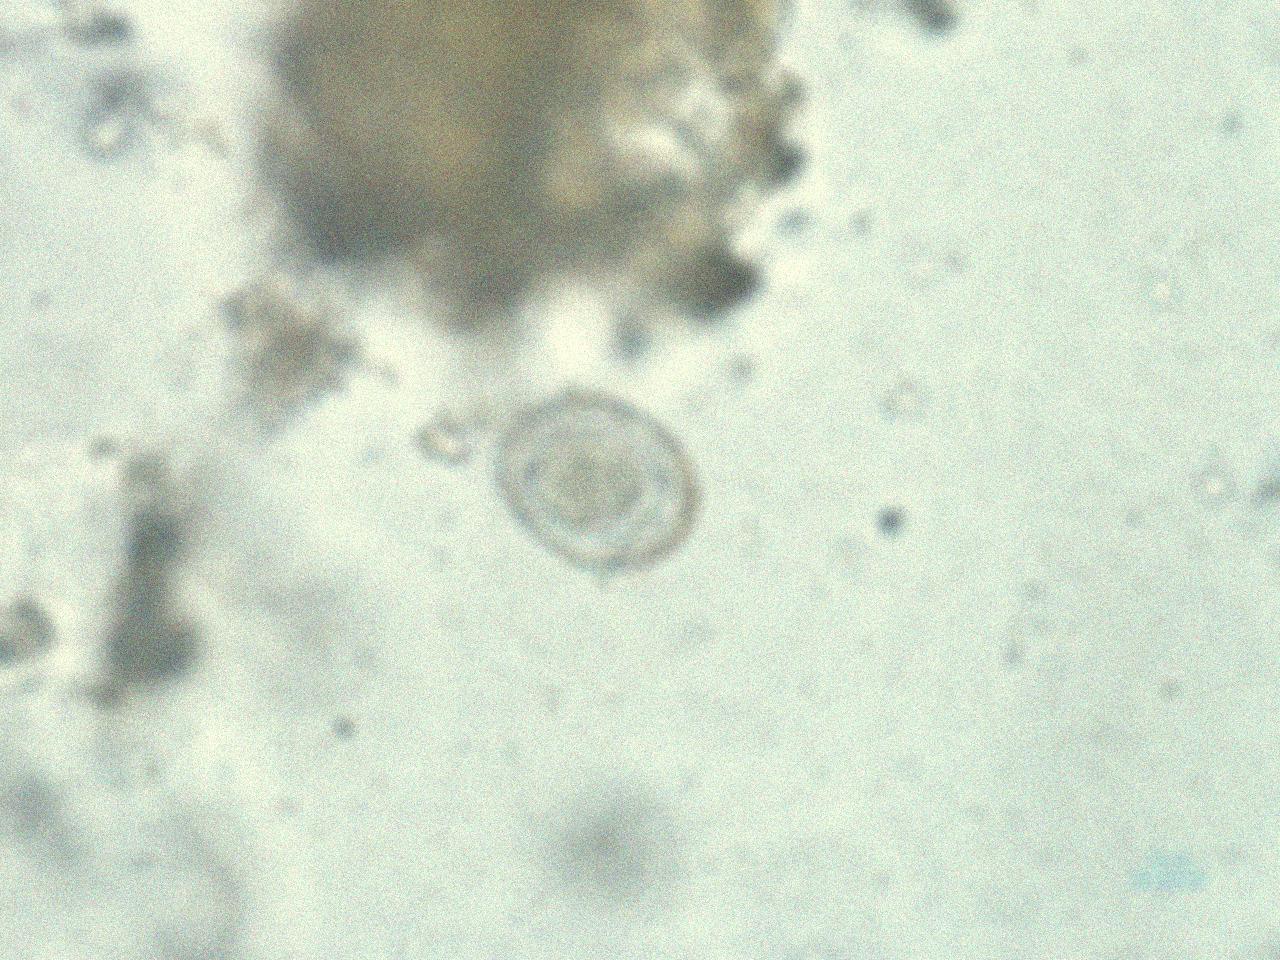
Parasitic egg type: Hymenolepis nana